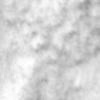
Label: no_change